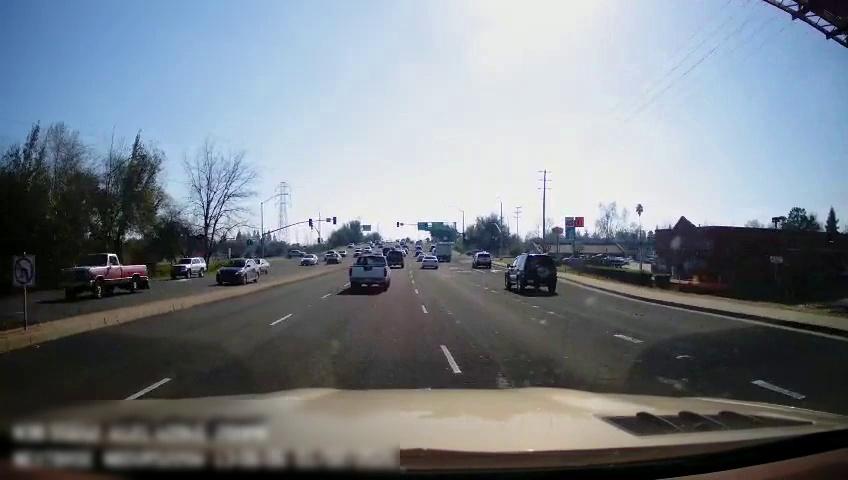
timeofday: Day
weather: Sunny
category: Drivable Space
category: Drivable Space
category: Vehicles | Truck
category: Vehicles | Truck
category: Vehicles | SUV
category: Vehicles | Car
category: Vehicles | Car
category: Vehicles | Car
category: Vehicles | Truck
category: Vehicles | Car
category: Vehicles | Truck
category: Vehicles | SUV
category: Vehicles | SUV
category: Vehicles | Car
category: Vehicles | Other LV
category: Lanes | Current Lane
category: Lanes | Current Lane
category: Lanes | Alternate Lane
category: Lanes | Alternate Lane
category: Traffic | Signs
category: Traffic | Signs